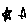
Label: star